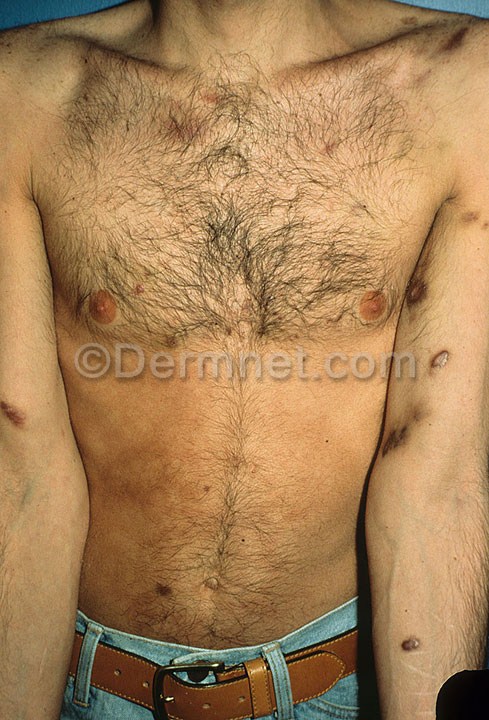
Disease: Herpes HPV and other STDs Photos